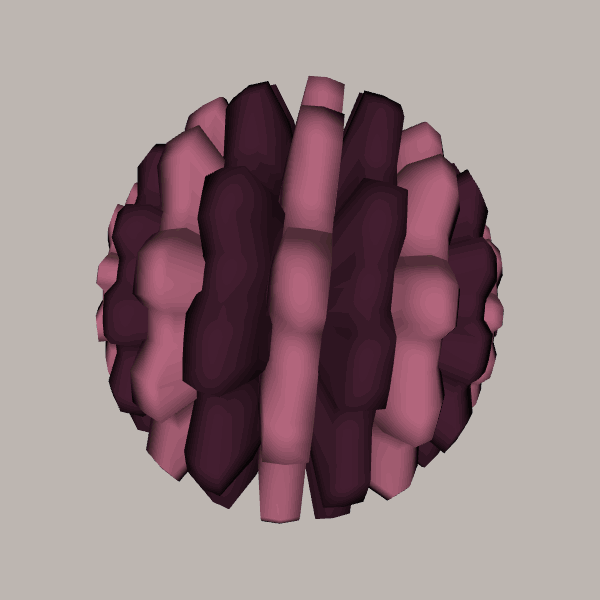
Background: light